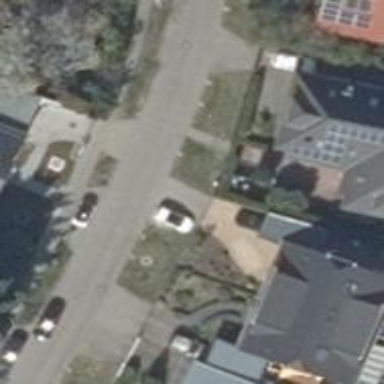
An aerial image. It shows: Residential road.